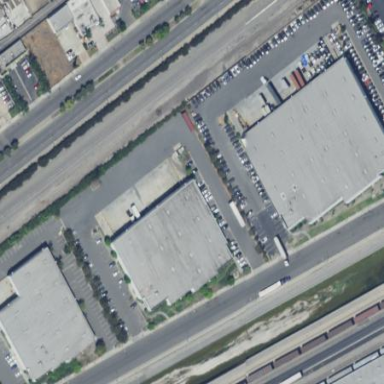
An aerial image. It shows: Warehouse.